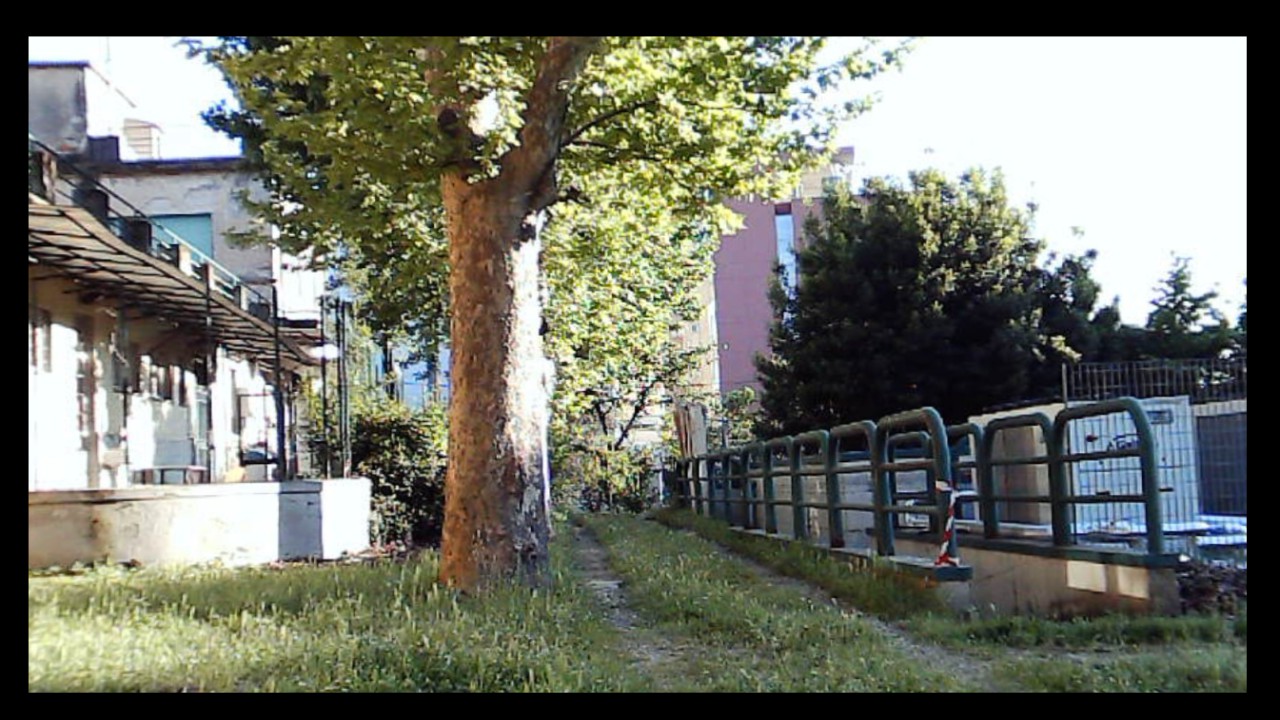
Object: DJI Tello EDU